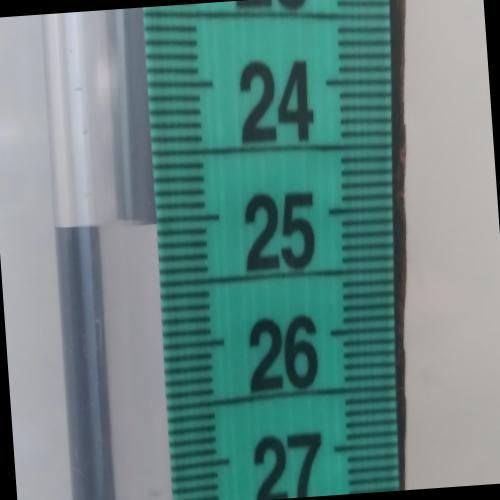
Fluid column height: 25.0 cm